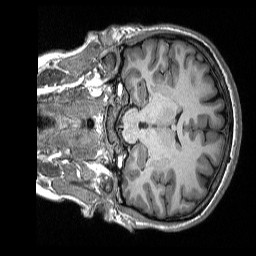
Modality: T1w
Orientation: coronal
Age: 25
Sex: female
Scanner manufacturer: siemens
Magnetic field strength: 3 T
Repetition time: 2.3 s
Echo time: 0.00298 s